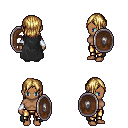
a pixel art fantasy rpg character, female body template, human, dark skin, black cape, gold greaves, blonde long bangs hairstyle, white cloth bracers, shield, four views (front, back, left, right), 2x2 character sprite sheet, small pixel art, hard edges, no anti-aliasing